Question: I'm trying to use '.addNotificationBlock' method in Swift Realm. I have other methods but not actually this one (look at the image). Why?
'''
let realm = RealmService.shared.realm
racks = realm.objects(Rack.self)
notificationToken = realm.??? { (notification, realm) in
self.tableView.reloadData()
'''

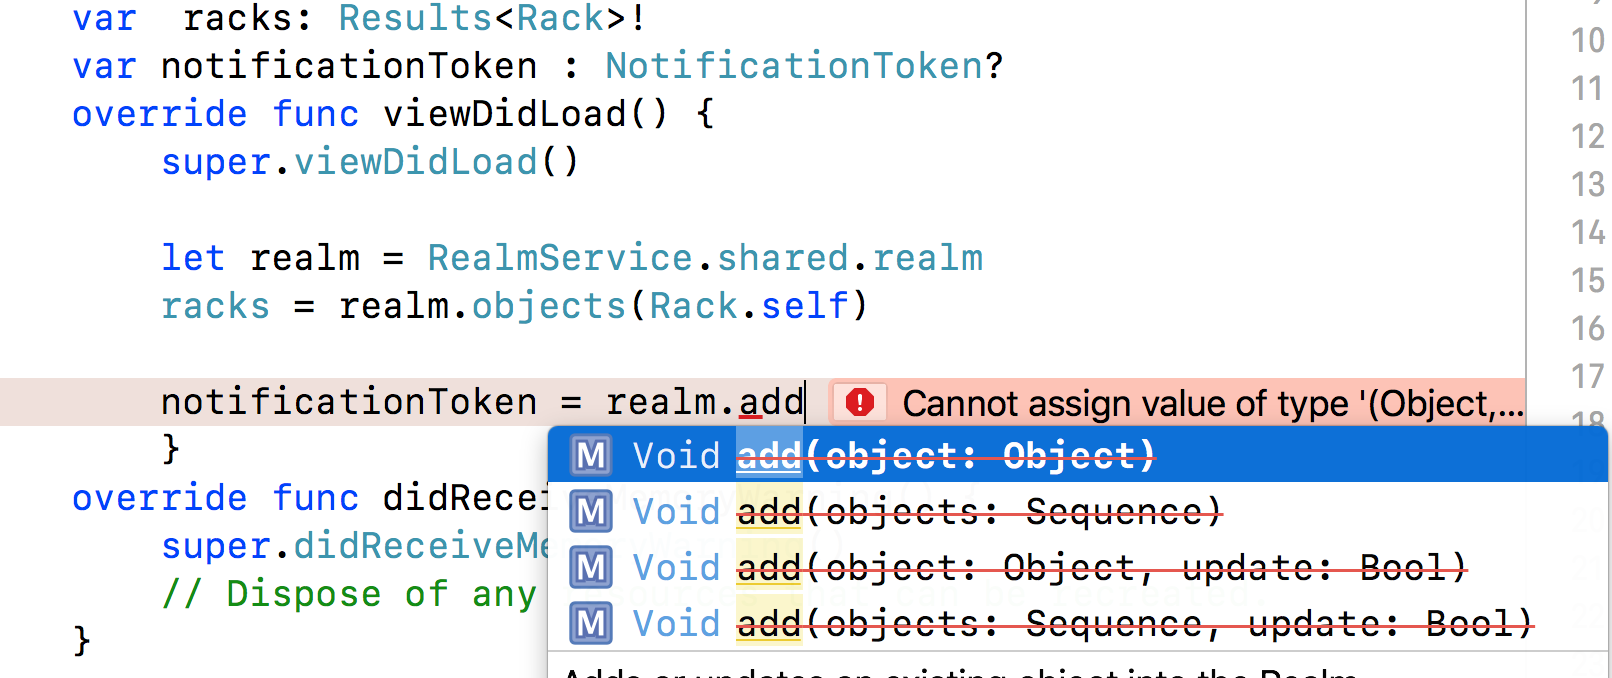
Answer: > 3.0.0 Release notes (2017-10-16)Breaking ChangesOld API New APINotificationToken.stop() NotificationToken.invalidate()-[RLMNotificationToken stop] -[RLMNotificationToken invalidate]
Try 'observe'?